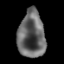
Tissue: lung
Cell type: Others
Senescence score: 0.2237
Nuclear area (px): 1231
Mean DAPI intensity: 102.16